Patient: sex M, age 28
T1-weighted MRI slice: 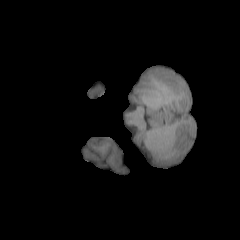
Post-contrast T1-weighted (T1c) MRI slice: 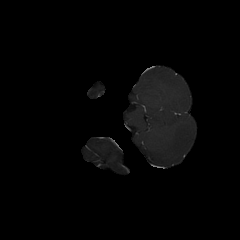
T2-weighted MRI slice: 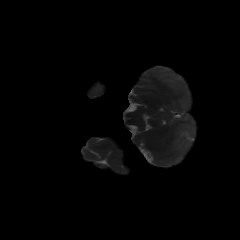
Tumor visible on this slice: no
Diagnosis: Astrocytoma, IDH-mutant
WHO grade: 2